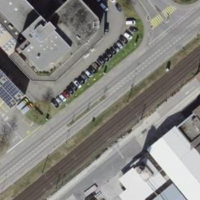
EUNIS habitat code: 54
Species observed at this site:
Allium ursinum